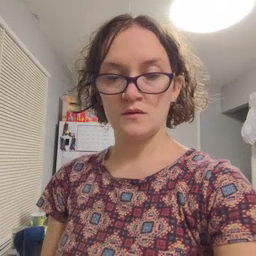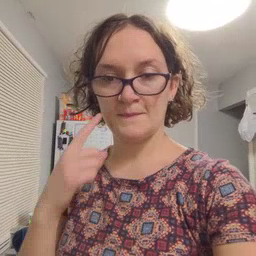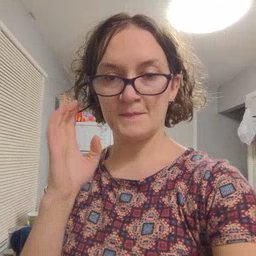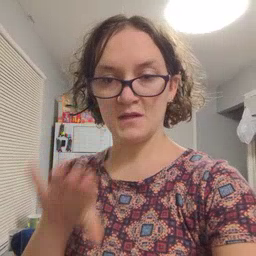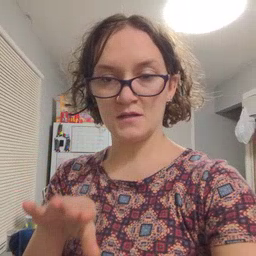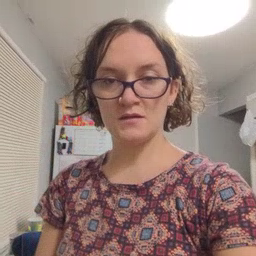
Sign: bee